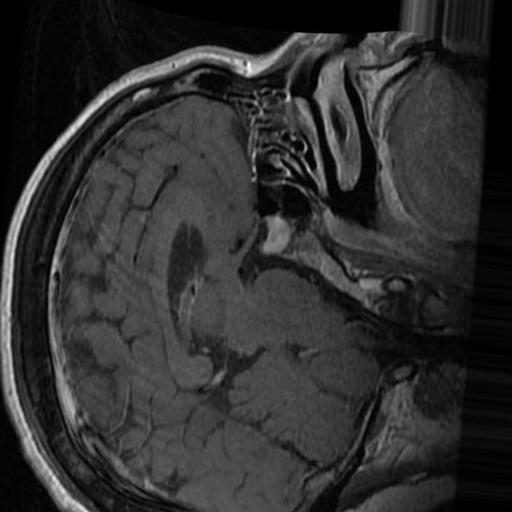
Label: brain_tumor